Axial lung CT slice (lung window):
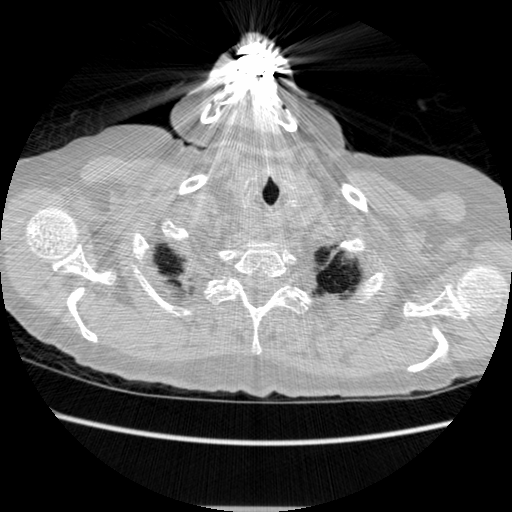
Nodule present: no